Question: I'm running a volume availability model for a package center at Redshift. In this table column B shows arrived volume at every hour. The shift starts at 1700 and ends at midnight. During that time they can process 50K packages every hour(column C).I have the table with first three column, and I'm wondering if there is any way to calculate column D at Redshift?

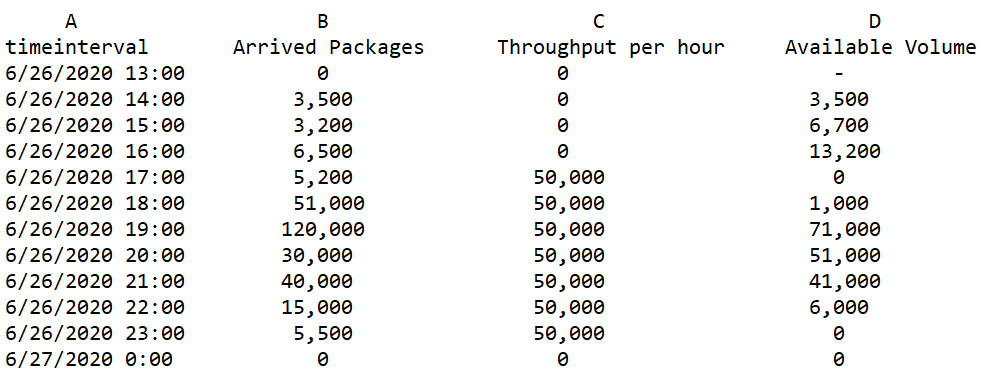
Answer: You are correct that my earlier answer is missing a term. I got some time on a cluster today and worked up a test case. Below is the revised SQL and setup statements. It needs a new term which is a window function and since these cannot nest another select layer. I hope this example helps and I know that working through solving recursive problems on a non-recursive database can be hard.
'''
drop table if exists package_volume;
create table package_volume (
A timestamp encode zstd,
B int encode zstd,
C int encode zstd);
insert into package_volume values
('2020-06-26 13:00', 0, 0),
('2020-06-26 14:00', 3500, 0),
('2020-06-26 15:00', 3200, 0),
('2020-06-26 16:00', 6500, 0),
('2020-06-26 17:00', 5200, 50000),
('2020-06-26 18:00', 51000, 50000),
('2020-06-26 19:00', 120000, 50000),
('2020-06-26 20:00', 30000, 50000),
('2020-06-26 21:00', 40000, 50000),
('2020-06-26 22:00', 15000, 50000),
('2020-06-26 23:00', 5500, 50000),
('2020-06-27 00:00', 0, 0);
commit;
select A, B, C,
run_tot_pack - run_tot_capacity + sum(unrealized_capacity) over (order by A rows unbounded preceding) as available_volume
from (
select A, B, C, run_tot_pack, run_tot_capacity,
decode(unrealized_capacity - max(unrealized_capacity) over (order by A rows between unbounded preceding and 1 preceding) < 0, true, 0,
unrealized_capacity - max(unrealized_capacity) over (order by A rows between unbounded preceding and 1 preceding)) as unrealized_capacity
from (
select A, B, C,
sum(B) over (order by A rows unbounded preceding) as run_tot_pack,
sum(C) over (order by A rows unbounded preceding) as run_tot_capacity,
decode(run_tot_pack - run_tot_capacity < 0, true, run_tot_capacity - run_tot_pack, 0) as unrealized_capacity
from package_volume
)
)
order by A;
'''